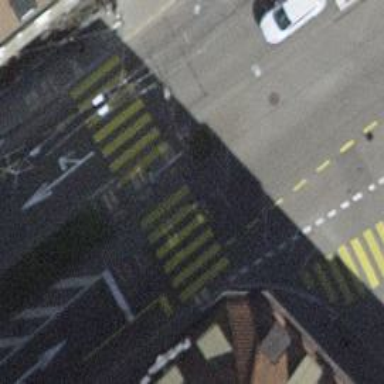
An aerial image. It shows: Crossing with traffic signals and pedestrian island.